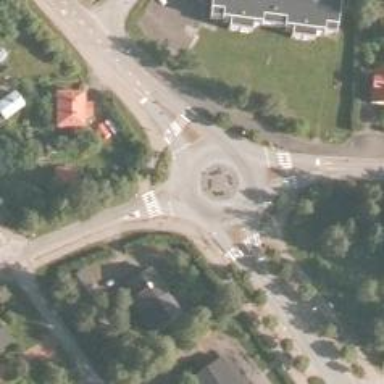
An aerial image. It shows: Tertiary road with asphalt surface leading to roundabout.